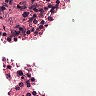
Metastatic tissue present: no